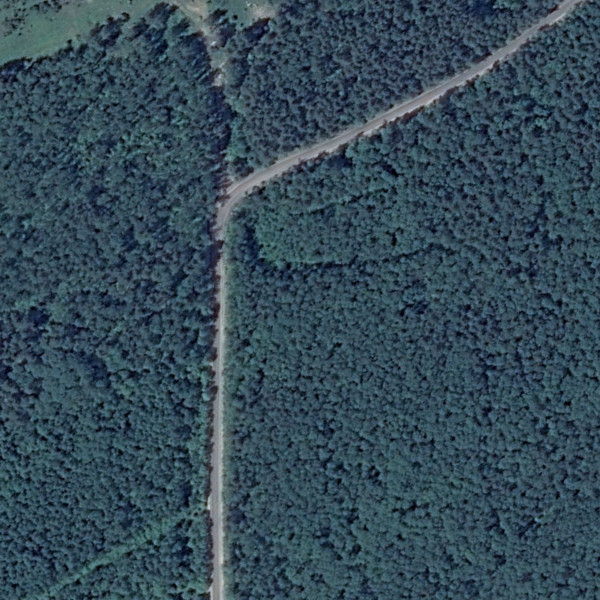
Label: Forest